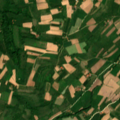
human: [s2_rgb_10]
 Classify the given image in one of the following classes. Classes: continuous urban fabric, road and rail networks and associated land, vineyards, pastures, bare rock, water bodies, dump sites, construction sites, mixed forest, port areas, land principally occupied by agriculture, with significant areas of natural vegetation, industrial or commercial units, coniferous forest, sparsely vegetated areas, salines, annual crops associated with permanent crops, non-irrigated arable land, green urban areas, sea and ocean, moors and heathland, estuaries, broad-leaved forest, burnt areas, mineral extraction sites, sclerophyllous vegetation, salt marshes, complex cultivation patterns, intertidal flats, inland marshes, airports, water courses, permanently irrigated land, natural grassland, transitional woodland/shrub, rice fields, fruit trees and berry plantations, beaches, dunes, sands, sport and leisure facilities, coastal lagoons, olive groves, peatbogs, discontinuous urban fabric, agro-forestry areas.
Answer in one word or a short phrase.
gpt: complex cultivation patterns, land principally occupied by agriculture, with significant areas of natural vegetation